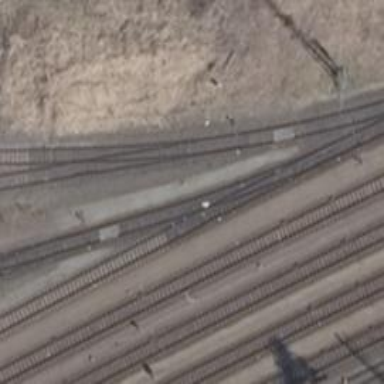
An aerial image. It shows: Railway switch with the turnout on the right side.